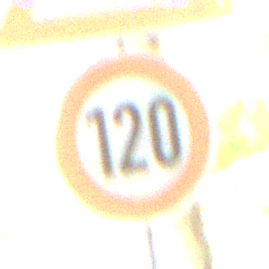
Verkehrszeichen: Geschwindigkeit120
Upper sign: WildwechselRechts
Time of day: Midday
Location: Outdoor (Urban)
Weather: Clear
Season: NotSpecified
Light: Natural